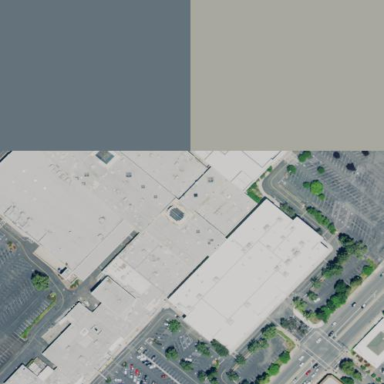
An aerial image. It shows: Mall building.